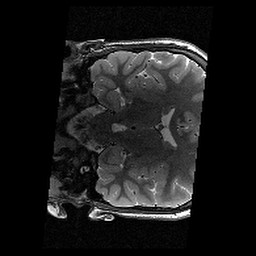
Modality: T2w
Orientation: coronal
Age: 11
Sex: female
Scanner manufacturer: siemens
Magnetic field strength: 3 T
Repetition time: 9.23 s
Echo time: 0.067 s